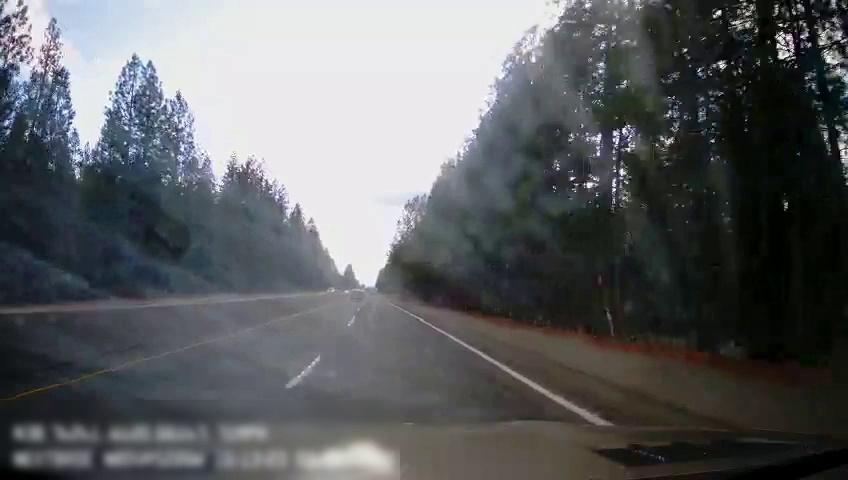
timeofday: Day
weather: Sunny
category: Drivable Space
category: Vehicles | SUV
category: Lanes | Alternate Lane
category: Lanes | Current Lane
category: Lanes | Alternate Lane